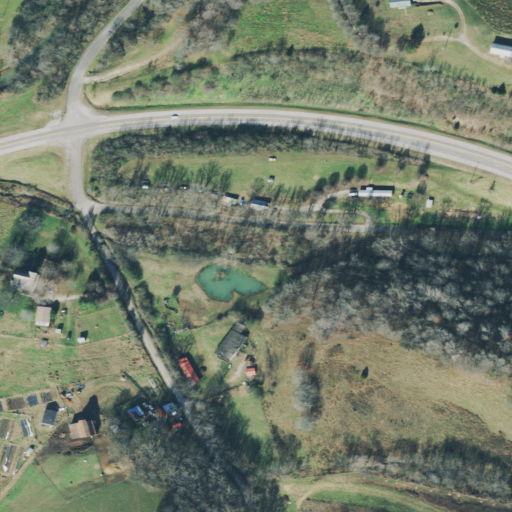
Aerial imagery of valley in Tennessee named Nellums Hollow containing pasture, deciduous forest, open development, mixed forest, low intensity development, and medium intensity development